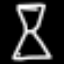
Label: hourglass